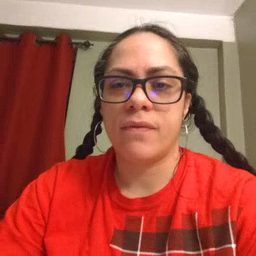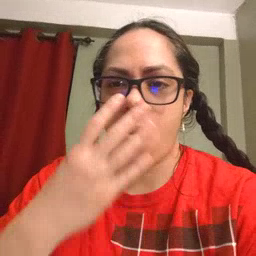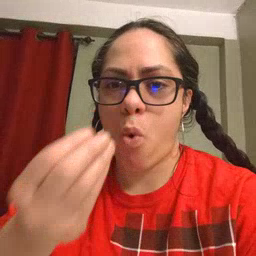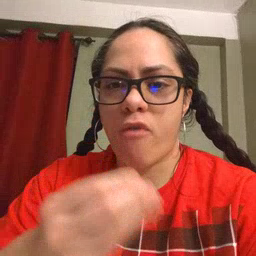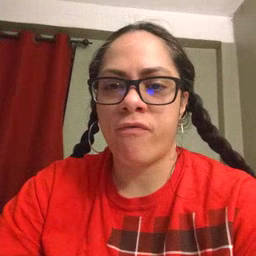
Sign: wolf